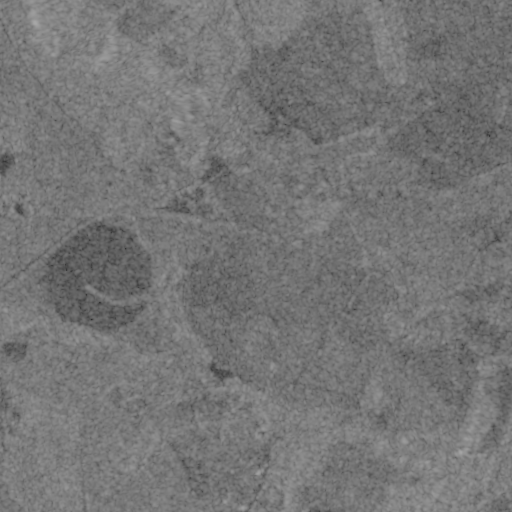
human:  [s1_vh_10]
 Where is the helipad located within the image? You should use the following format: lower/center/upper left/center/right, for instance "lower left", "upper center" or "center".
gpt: The helipad is located in the upper left of the image.
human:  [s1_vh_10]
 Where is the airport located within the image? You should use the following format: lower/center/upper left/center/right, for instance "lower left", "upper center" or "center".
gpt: There is no airport in the image.

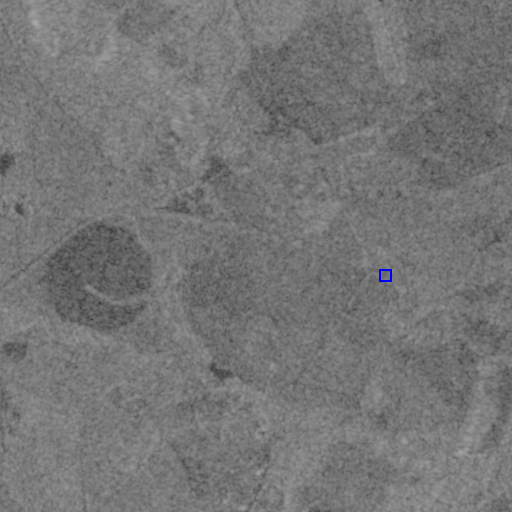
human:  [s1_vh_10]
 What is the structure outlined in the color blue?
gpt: The structure outlined in blue is a park.
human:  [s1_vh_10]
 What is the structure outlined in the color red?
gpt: There is no red outline.